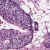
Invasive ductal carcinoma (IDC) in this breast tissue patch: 1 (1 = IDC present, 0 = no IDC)